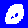
Digit: 0